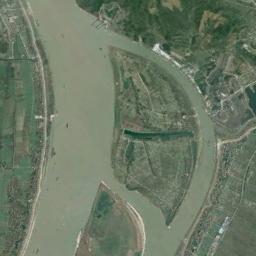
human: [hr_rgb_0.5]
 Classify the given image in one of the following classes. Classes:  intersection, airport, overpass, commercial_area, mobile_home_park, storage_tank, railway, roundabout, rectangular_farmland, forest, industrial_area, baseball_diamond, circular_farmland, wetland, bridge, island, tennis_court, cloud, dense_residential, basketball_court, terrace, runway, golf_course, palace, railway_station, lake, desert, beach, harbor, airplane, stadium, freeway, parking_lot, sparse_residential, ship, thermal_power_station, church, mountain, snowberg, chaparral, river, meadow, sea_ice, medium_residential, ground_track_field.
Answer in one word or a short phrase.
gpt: island